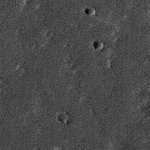
Label: no_change